Aerial crown-view tile of a tropical tree (Barro Colorado Island, Panama), acquired 20240813:
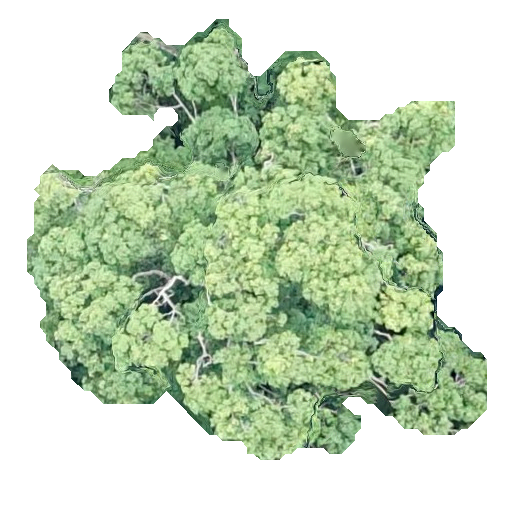
Species: Ocotea leptobotra
GBIF accepted scientific name: Ocotea leptobotra
Crown area: 201.391 m²